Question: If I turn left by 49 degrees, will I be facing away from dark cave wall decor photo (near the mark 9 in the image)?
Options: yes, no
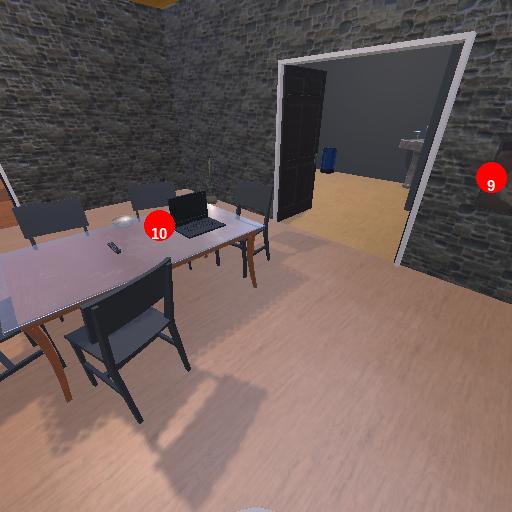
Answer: yes